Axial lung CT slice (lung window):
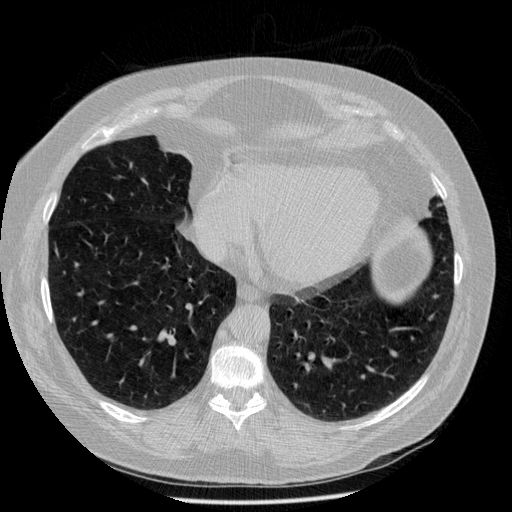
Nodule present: no